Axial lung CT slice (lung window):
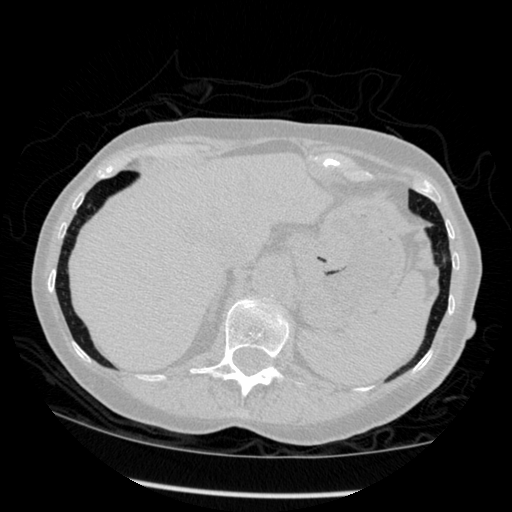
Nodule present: no